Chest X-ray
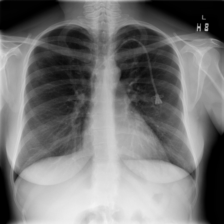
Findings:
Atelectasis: negative
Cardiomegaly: negative
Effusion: negative
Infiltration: negative
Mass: negative
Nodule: negative
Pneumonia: negative
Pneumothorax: negative
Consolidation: negative
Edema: negative
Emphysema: negative
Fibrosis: negative
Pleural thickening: negative
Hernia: negative